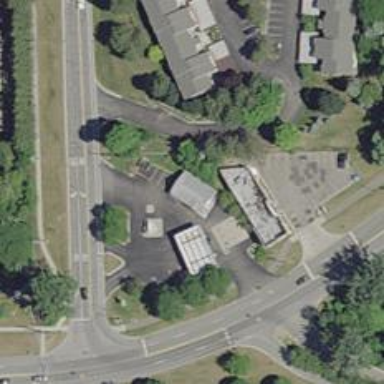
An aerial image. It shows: Convenience shop.